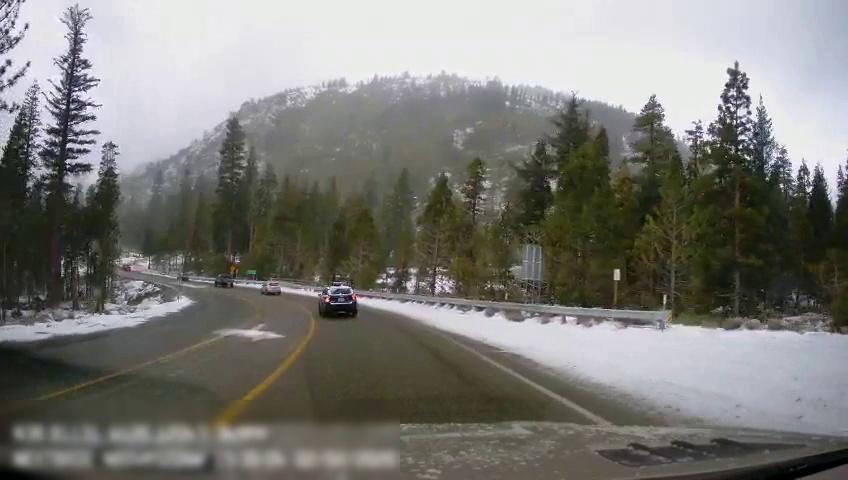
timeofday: Day
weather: Snowy
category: Drivable Space
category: Vehicles | Car
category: Vehicles | Truck
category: Vehicles | SUV
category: Vehicles | SUV
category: Lanes | Current Lane
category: Lanes | Opposite Lane
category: Lanes | Current Lane
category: Traffic | Signs